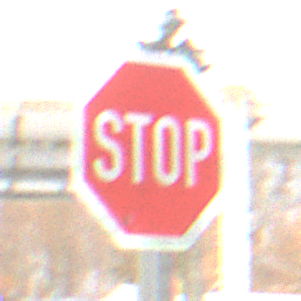
Verkehrszeichen: Stop
Umgebung: Roofed, Suburban
Tageszeit: MorningAfternoon
Wetter: PartlyCloudy
Licht: Natural
Jahreszeit: Winter
Kontrast: LowContrast